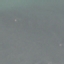
Land use / land cover: SeaLake